Question: I have a 'UIView' with an alpha of .5
I have added a subview with an alpha of 1.
The subview seems to inherit the alpha value of the parent. Is there a way to make the subview more opaque than its parent view?
code looks like this:
'''
CGRect promptFrame = CGRectMake(55, 80, 180, 50);
UIView *inputPrompt = [[UIView alloc] initWithFrame: promptFrame];
[inputPrompt setBackgroundColor: [UIColor darkGrayColor]];
[inputPrompt setAlpha: .5];
inputPrompt.layer.cornerRadius = 8;
inputPrompt.layer.masksToBounds = YES;
CGRect fileTextFieldFrame = CGRectMake(10, 15, 150, 25);
UITextField *filePrompt = [[UITextField alloc] initWithFrame: fileTextFieldFrame];
[filePrompt setBorderStyle:UITextBorderStyleRoundedRect];
[filePrompt setClearButtonMode:UITextFieldViewModeWhileEditing];
[filePrompt setBackgroundColor: [UIColor whiteColor]];
[filePrompt setAlpha: 1];
'''
The result looks like this:

I would like to be able to see the button below the gray 'UIView' but not below the white 'UITextField'. How do I do this?
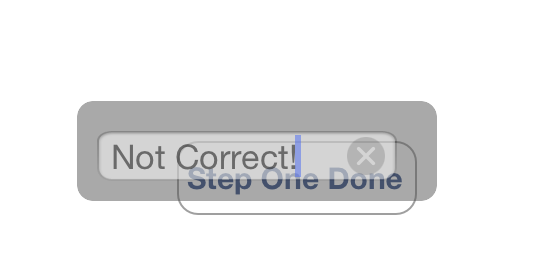
Answer: Set the 'inputPrompt''s background color's alpha not its alpha directly.
'''
[inputPrompt setBackgroundColor:[[UIColor darkGrayColor] colorWithAlphaComponent:0.5]];
//[inputPrompt setAlpha: .5];
'''